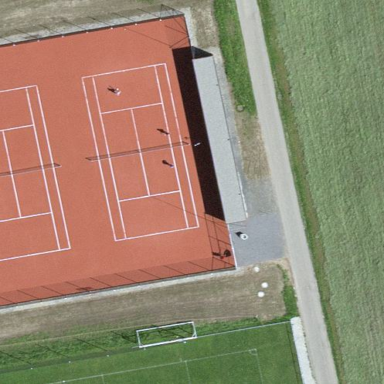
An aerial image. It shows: Sports centre dedicated to tennis.